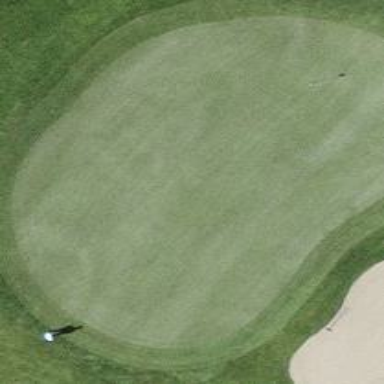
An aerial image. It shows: Picturesque green golfing area with grass land use.